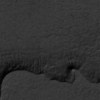
Label: not_dusty